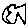
Label: fish